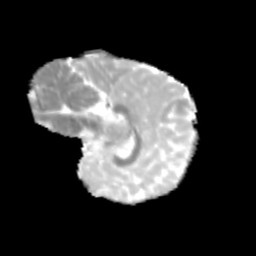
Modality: MD
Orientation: sagittal
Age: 9
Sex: female
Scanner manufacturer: siemens
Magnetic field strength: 3 T
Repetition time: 3.8 s
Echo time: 0.07 s